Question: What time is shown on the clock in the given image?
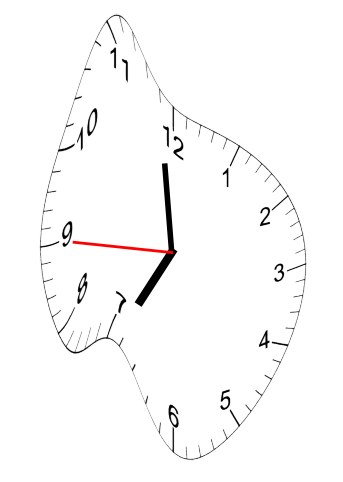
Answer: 06:58:45